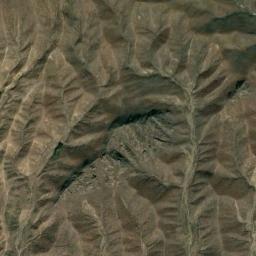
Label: mountain